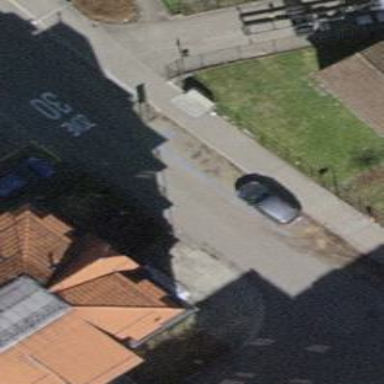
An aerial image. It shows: Parking lane with asphalt surface.